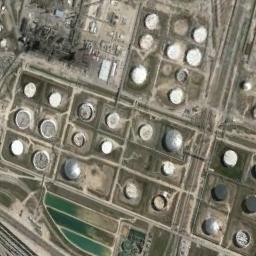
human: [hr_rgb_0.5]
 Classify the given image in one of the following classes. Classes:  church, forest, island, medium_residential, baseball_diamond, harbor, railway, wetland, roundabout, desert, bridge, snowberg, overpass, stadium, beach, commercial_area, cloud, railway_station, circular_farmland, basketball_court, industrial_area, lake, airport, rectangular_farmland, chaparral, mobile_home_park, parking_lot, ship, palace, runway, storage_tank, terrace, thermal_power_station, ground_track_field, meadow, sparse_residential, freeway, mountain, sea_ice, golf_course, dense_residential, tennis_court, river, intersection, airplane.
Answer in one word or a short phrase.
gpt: storage_tank